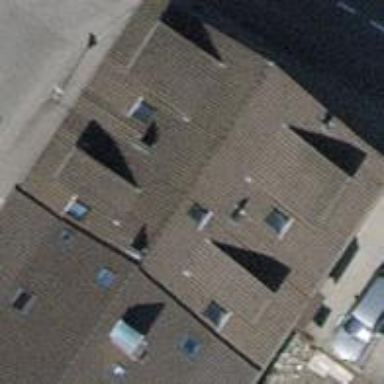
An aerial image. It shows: Terrace building.